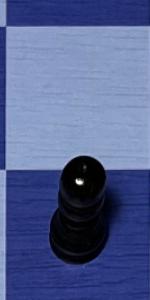
Label: Pawn_Black